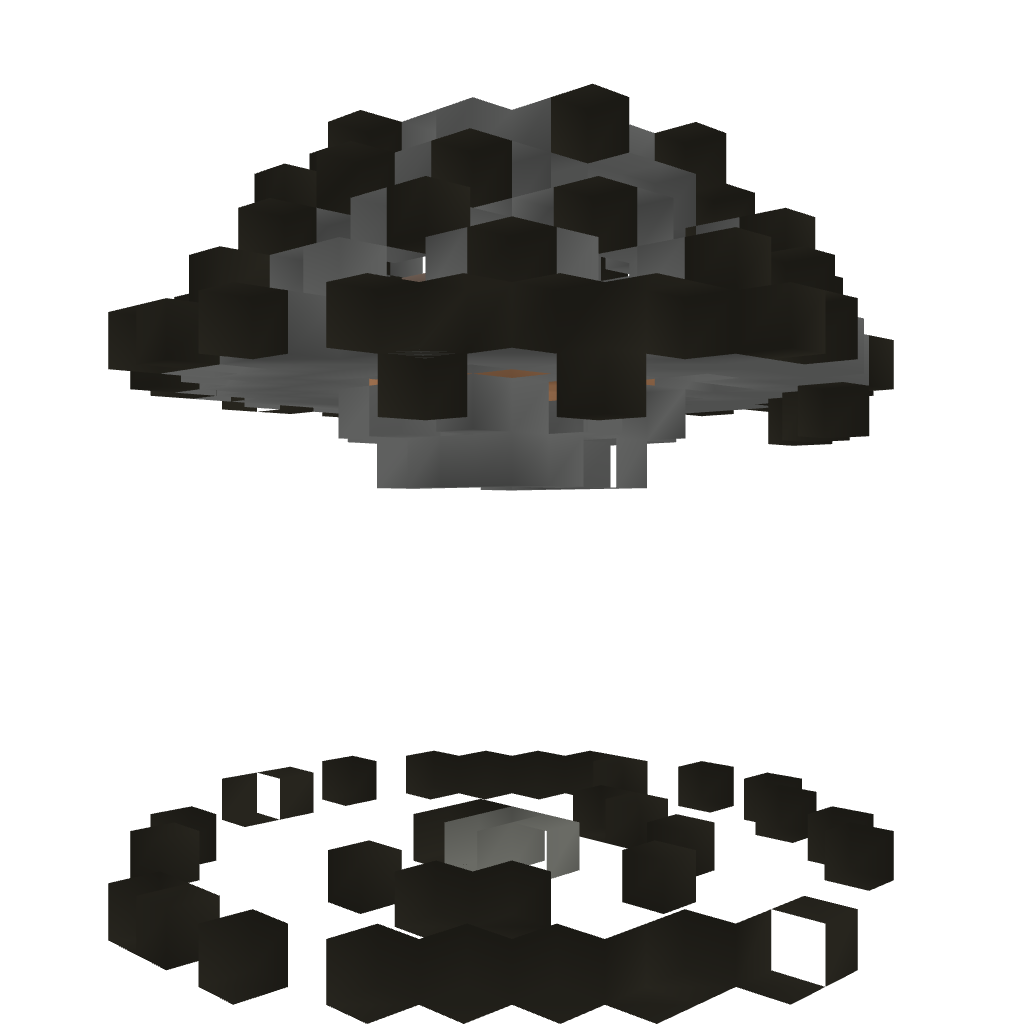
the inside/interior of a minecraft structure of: Simple Jungle Tree House